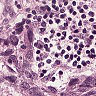
Metastatic tissue present: yes